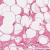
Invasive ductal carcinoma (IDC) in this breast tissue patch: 0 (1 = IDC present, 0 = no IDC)